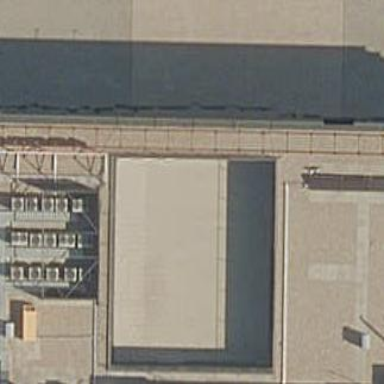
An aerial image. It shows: Building.